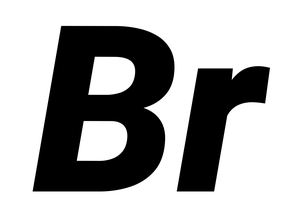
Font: Roboto-Italic_Black_Italic